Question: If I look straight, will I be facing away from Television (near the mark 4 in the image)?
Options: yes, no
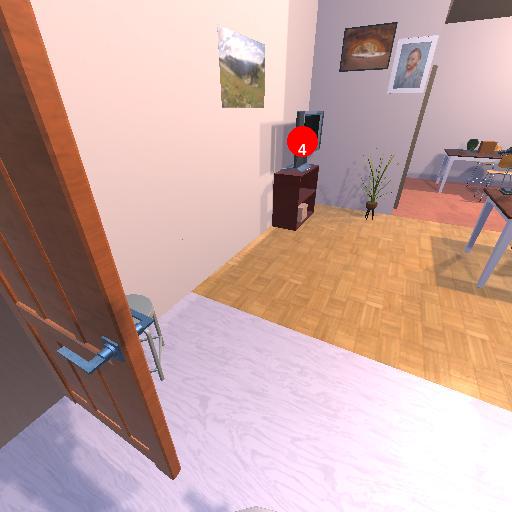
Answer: yes